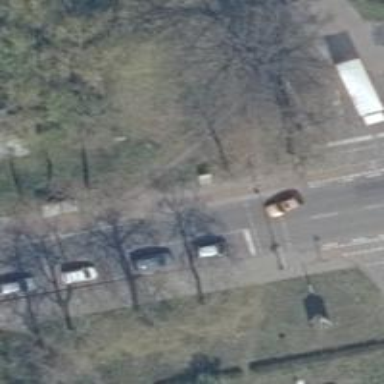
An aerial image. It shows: Secondary road with asphalt surface. It has sidewalks on both sides and cycle track.